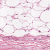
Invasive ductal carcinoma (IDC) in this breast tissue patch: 0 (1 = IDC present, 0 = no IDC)